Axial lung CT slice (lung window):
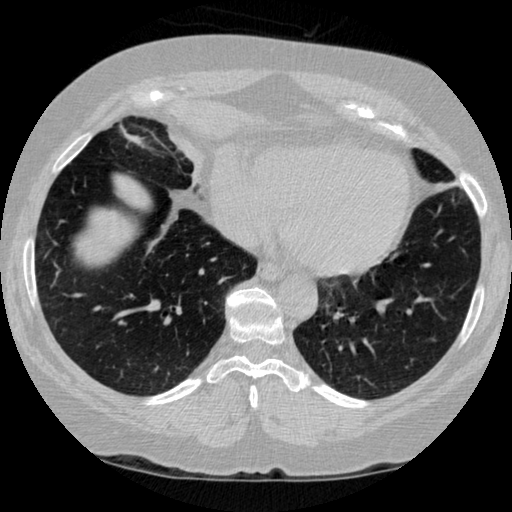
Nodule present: no